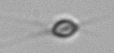
Label: Acanthoica_quattrospina